Field crop: maize
Growth stage: 2
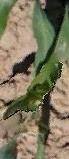
Species: maize